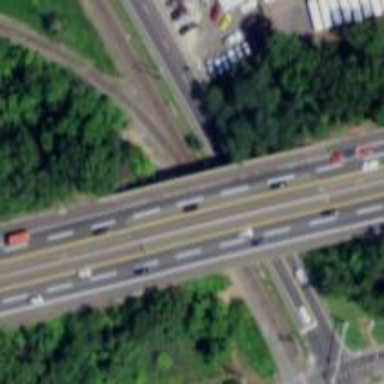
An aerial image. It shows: Motorway bridge spanning urban freeway/expressway.